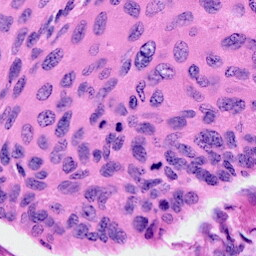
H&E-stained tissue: Cervix